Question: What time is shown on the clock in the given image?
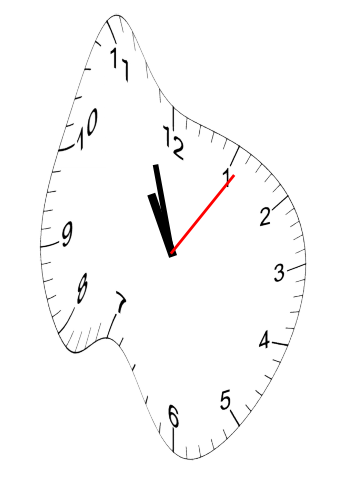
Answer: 10:57:06